Question:
I know Amazon throttles micro instance if it uses up certain number of CPU time, but I don't think this is the case. All the spikes appear at around 6:30 to 6:40 UTC. I checked my cron job and there is nothing scheduled for that time:
'''
@reboot ~/path/to/script1.sh >> ~/log/cron.log
0 13 * * * ~/path/to/script2.sh >> ~/log/cron.log
'''
What else could it be?
PS: Notice the CPU Utilization dropdown is set at "Maximum". The graph looks similar for "Average".
PPS: This instance is part of a 2-instance load-balanced setup.
Here's what's inside my /etc/cron.daily (the other crons are empty):
apport, apt, aptitude, bsdmainutils, dpkg, logrotate, man-db, mlocate, passwd, popularity-contest, standard, update-notifier-common
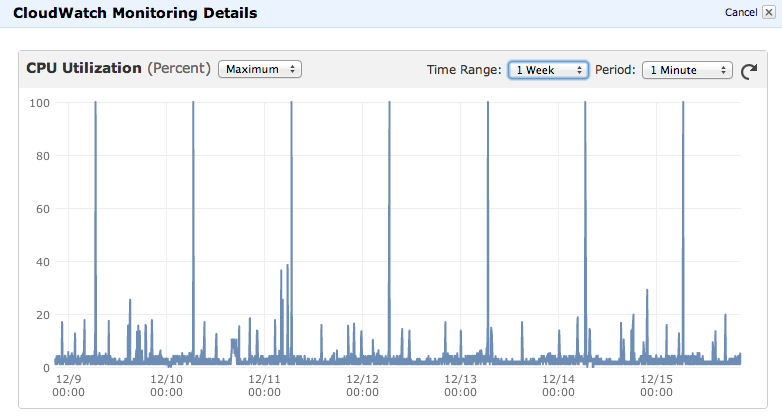
Answer: Usually, Ubuntu AMIs on Amazon have their daily cron jobs under '/etc/cron.daily' scheduled for morning hours. This schedule is managed using '/etc/crontab'. Here's how a sample '/etc/crontab' looks like:
'''
$ cat /etc/crontab
# /etc/crontab: system-wide crontab
# Unlike any other crontab you don't have to run the 'crontab'
# command to install the new version when you edit this file
# and files in /etc/cron.d. These files also have username fields,
# that none of the other crontabs do.
SHELL=/bin/sh
PATH=/usr/local/sbin:/usr/local/bin:/sbin:/bin:/usr/sbin:/usr/bin
# m h dom mon dow user command
17 * * * * root cd / && run-parts --report /etc/cron.hourly
25 6 * * * root test -x /usr/sbin/anacron || ( cd / && run-parts --report /etc/cron.daily )
47 6 * * 7 root test -x /usr/sbin/anacron || ( cd / && run-parts --report /etc/cron.weekly )
52 6 1 * * root test -x /usr/sbin/anacron || ( cd / && run-parts --report /etc/cron.monthly )
#
'''
Clearly, daily tasks run at 6:25am. You may want to tweak these settings to move daily tasks to some other time if this is impacting direct delivery of your server(s). Further, you could investigate items under '/etc/cron.daily'. For me, it looks like:
'''
$ ls /etc/cron.daily/
apport apt aptitude bsdmainutils dpkg logrotate man-db mlocate popularity-contest standard
'''
Out of these, typically 'man-db' and 'logrotate' may take up major CPU time for execution. These are standard tasks and can be tweaked for optimum performance. You may want to look into tuning your logrotate and man-db policies.
Hope this helps.